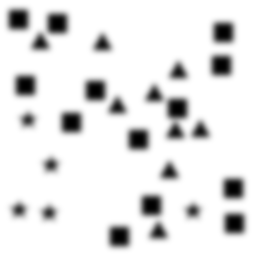
Squares: 13
Triangles: 9
Stars: 5
Total shapes: 27